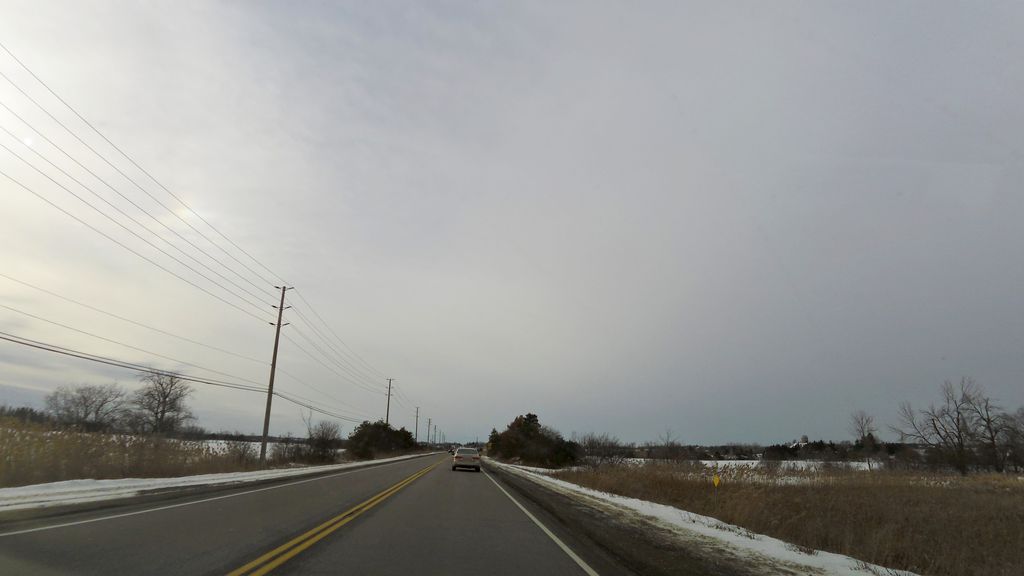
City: hamilton